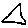
Label: triangle